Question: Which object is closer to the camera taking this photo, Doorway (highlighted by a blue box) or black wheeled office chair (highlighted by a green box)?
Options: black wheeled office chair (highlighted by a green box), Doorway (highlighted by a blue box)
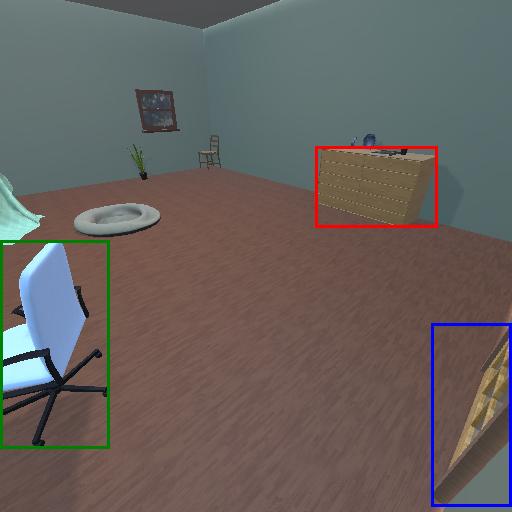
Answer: black wheeled office chair (highlighted by a green box)